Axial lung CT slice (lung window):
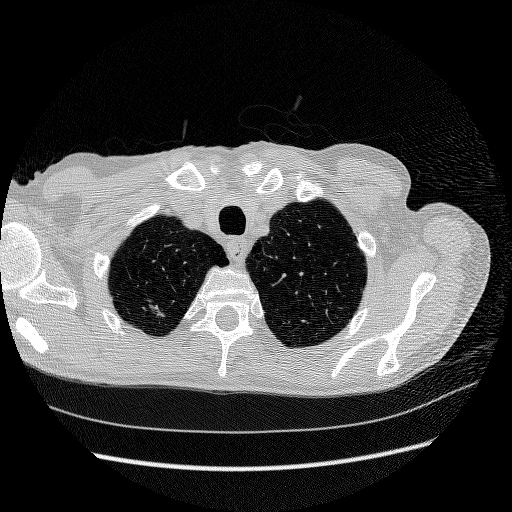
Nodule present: yes
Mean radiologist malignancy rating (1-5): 3.333